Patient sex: M
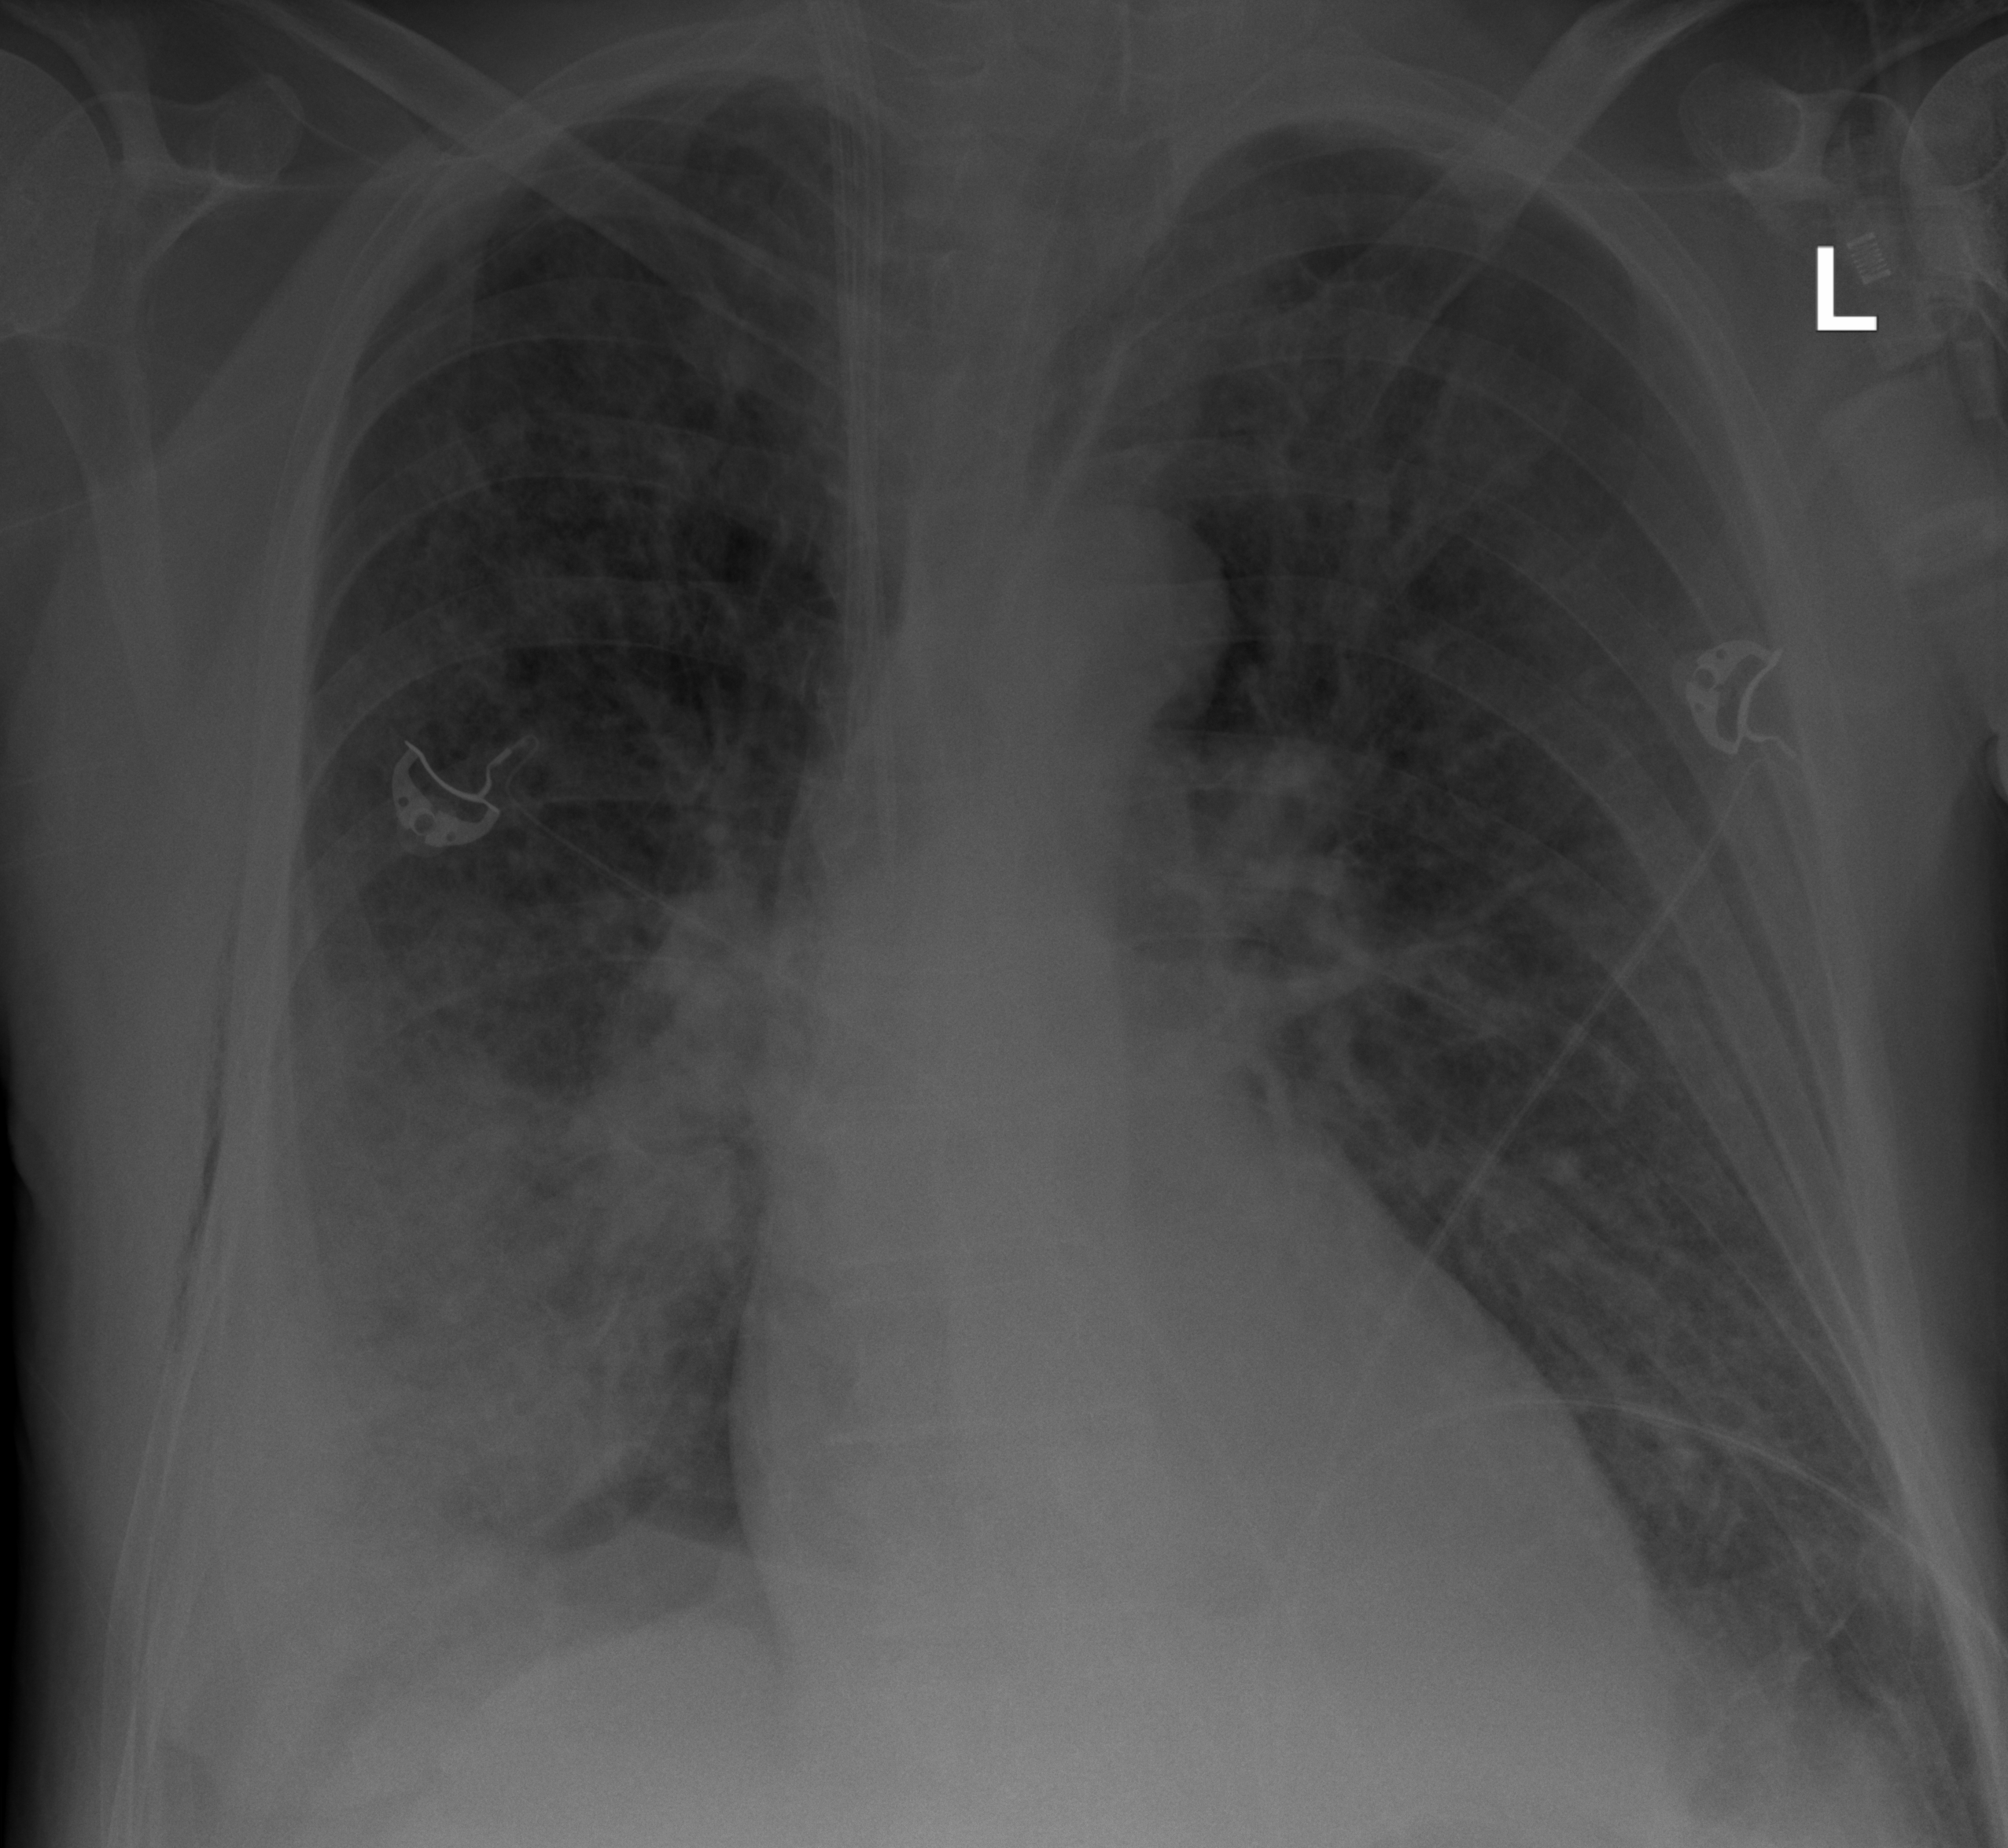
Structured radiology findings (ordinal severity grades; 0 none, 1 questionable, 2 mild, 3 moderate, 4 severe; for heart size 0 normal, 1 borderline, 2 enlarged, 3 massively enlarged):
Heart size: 0
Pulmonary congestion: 3
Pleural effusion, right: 2
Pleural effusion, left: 1
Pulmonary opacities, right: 3
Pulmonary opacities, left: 1
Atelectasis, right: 2
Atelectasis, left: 2